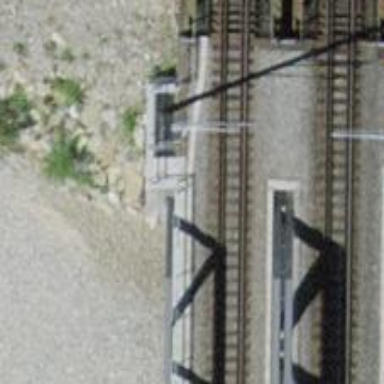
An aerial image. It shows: Railway bridge with electrified tracks and single contact line.